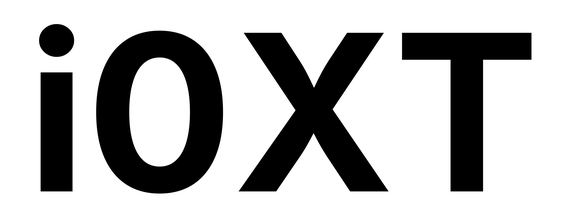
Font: Inter_Bold